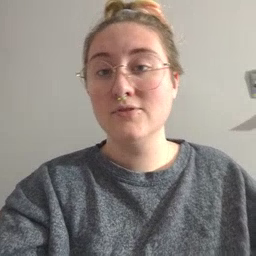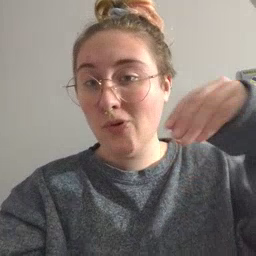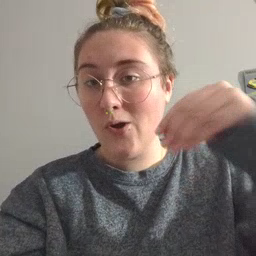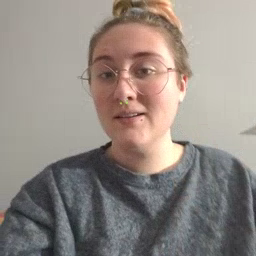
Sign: store